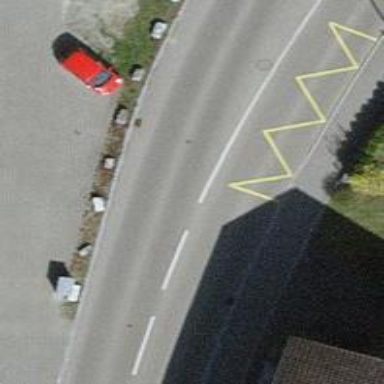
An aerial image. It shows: Tertiary road with asphalt surface.